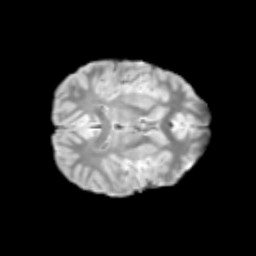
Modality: T2w
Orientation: axial
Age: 11
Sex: male
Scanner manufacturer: siemens
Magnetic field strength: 3 T
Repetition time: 3.8 s
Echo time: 0.07 s